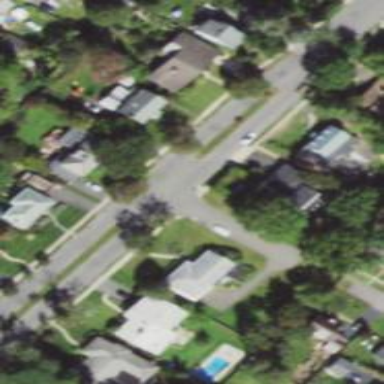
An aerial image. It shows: Residential road.